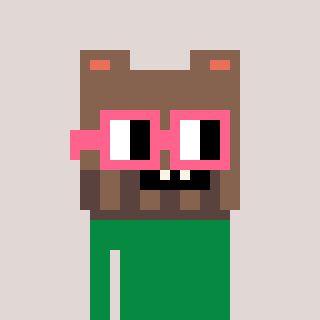
a pixel art character with square pink glasses, a bear-shaped head and a green-colored body on a warm background